Field crop: maize
Growth stage: 2
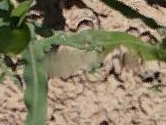
Species: maize